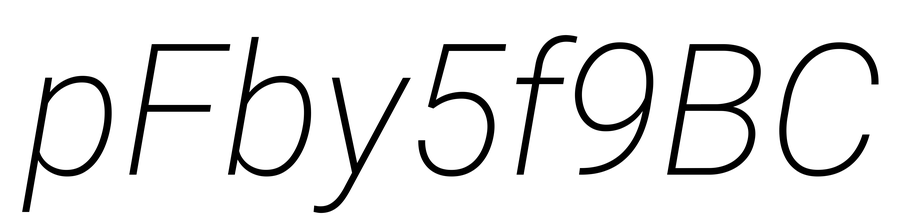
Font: Roboto-Italic_ExtraLight_Italic